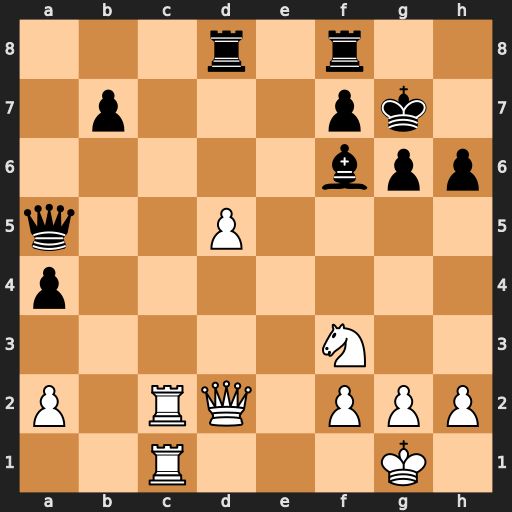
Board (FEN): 3r1r2/1p3pk1/5bpp/q2P4/p7/5N2/P1RQ1PPP/2R3K1
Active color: w
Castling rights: -
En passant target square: -
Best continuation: Qxa5